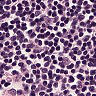
Metastatic tissue present: no